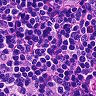
Metastatic tissue present: no